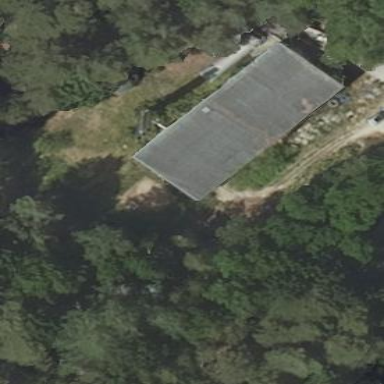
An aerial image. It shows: Flat-roofed building.